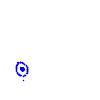
Particle: electron